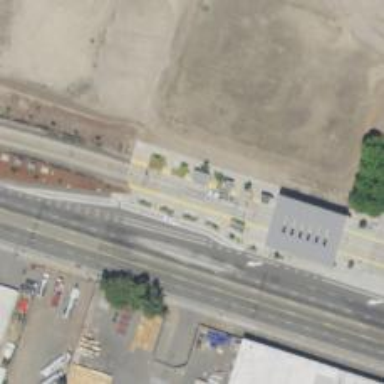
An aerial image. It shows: Light rail electrified with contact line.